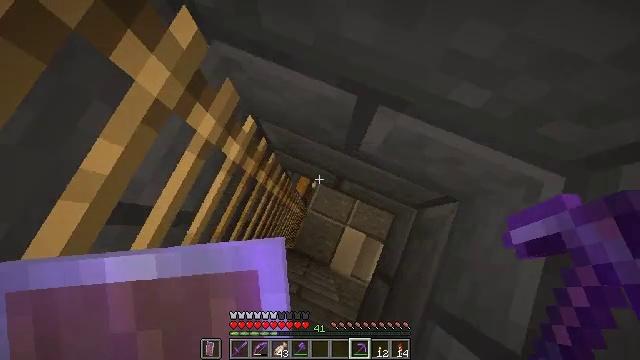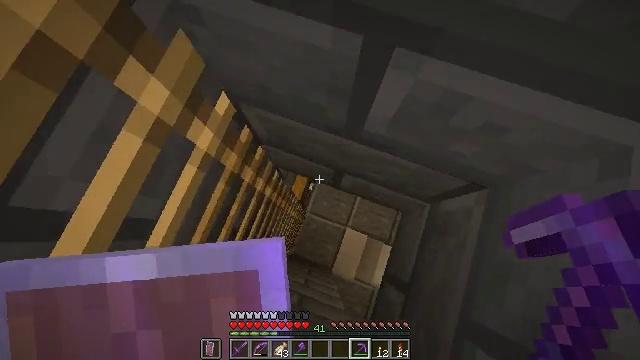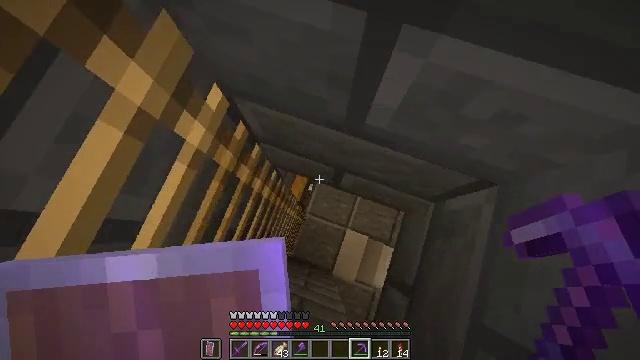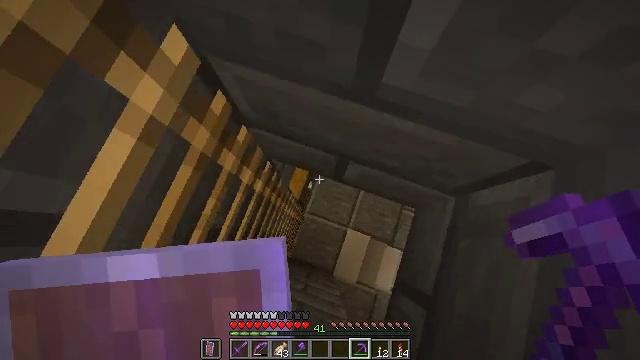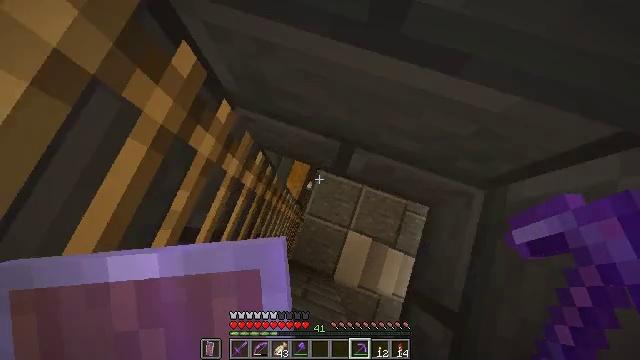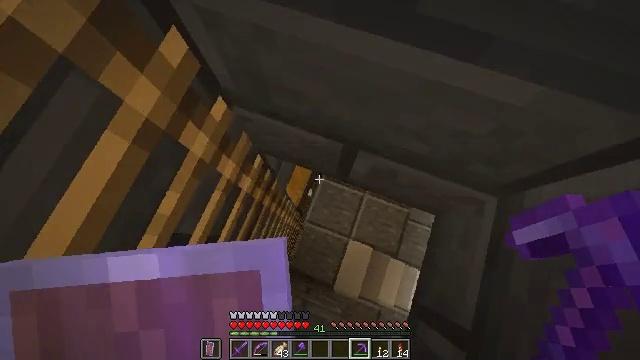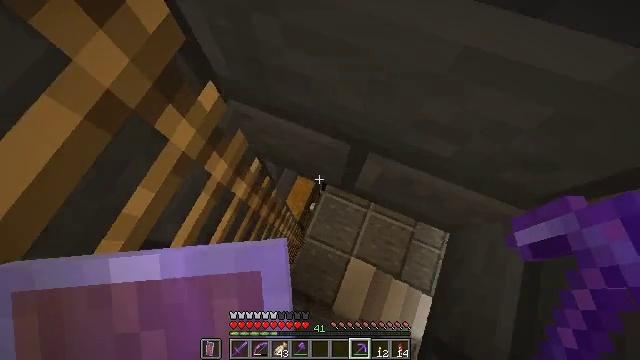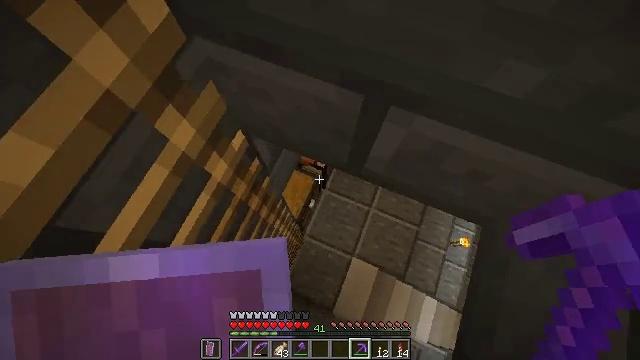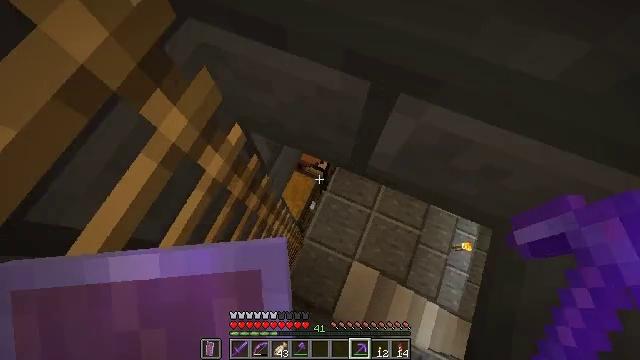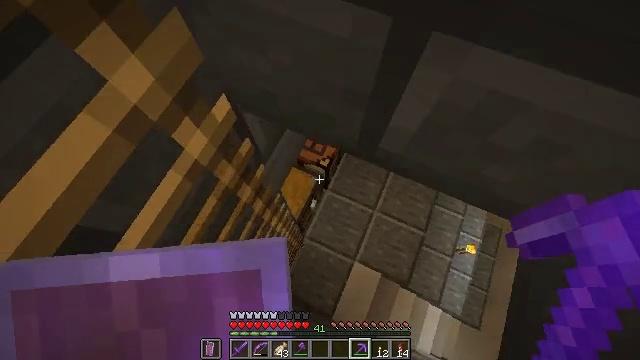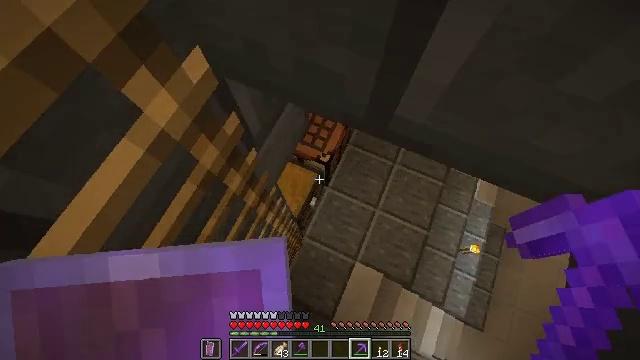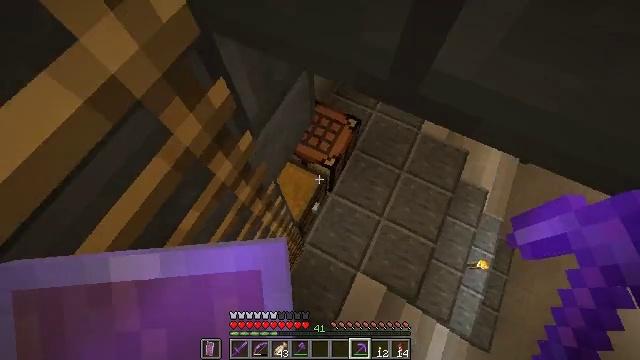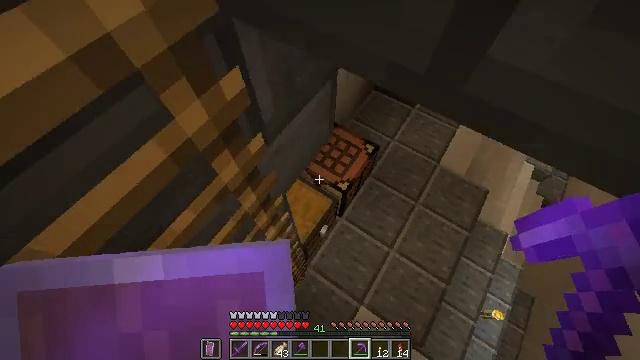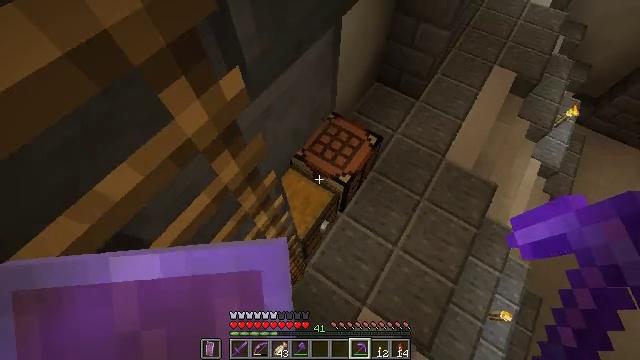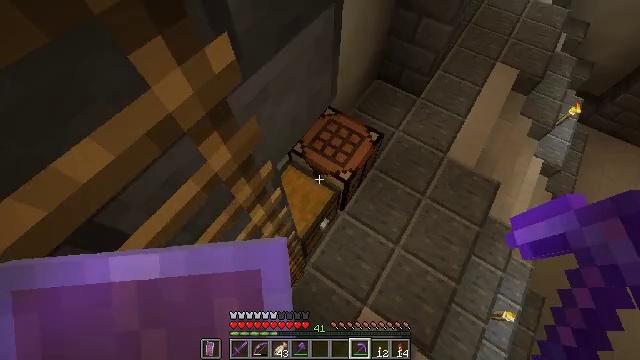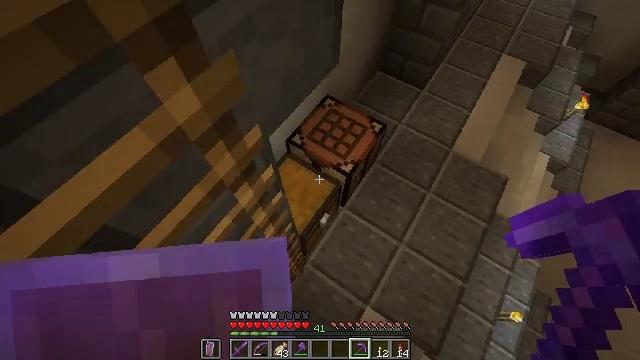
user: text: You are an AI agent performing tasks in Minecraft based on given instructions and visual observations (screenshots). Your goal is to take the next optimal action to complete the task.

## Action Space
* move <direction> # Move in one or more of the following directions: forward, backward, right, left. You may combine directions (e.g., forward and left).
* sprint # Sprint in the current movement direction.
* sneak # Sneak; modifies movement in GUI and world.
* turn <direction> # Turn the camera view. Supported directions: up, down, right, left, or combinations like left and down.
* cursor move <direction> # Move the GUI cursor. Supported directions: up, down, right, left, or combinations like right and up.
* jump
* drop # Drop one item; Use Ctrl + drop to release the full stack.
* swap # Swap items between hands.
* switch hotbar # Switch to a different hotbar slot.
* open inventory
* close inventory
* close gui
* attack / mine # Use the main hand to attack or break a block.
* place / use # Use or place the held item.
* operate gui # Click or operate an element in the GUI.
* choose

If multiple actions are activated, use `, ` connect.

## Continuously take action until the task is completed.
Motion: motion action
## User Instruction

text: Obtain black dye via the crafting process.
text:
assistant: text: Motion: turn right
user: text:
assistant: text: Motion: no_op
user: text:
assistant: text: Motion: no_op
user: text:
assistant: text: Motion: no_op
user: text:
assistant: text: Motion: turn up
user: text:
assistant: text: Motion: turn left and up
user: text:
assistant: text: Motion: no_op
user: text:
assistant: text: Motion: no_op
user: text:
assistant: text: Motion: no_op
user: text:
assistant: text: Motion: no_op
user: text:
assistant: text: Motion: turn left and up
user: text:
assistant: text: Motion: turn left and up
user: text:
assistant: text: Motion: no_op
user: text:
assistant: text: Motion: no_op
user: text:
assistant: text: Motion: no_op
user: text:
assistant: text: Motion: no_op
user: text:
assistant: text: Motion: no_op
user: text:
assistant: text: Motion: no_op
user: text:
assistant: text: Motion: no_op
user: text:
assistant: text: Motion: no_op
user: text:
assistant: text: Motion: use / place
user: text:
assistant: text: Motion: use / place
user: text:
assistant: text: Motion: use / place
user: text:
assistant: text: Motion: no_op
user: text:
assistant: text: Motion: no_op
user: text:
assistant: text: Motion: no_op
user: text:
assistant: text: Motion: no_op
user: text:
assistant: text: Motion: no_op
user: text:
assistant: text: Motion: no_op
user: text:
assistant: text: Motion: no_op